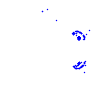
Particle: pion